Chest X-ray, PA view. Patient: 48 years old, sex M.
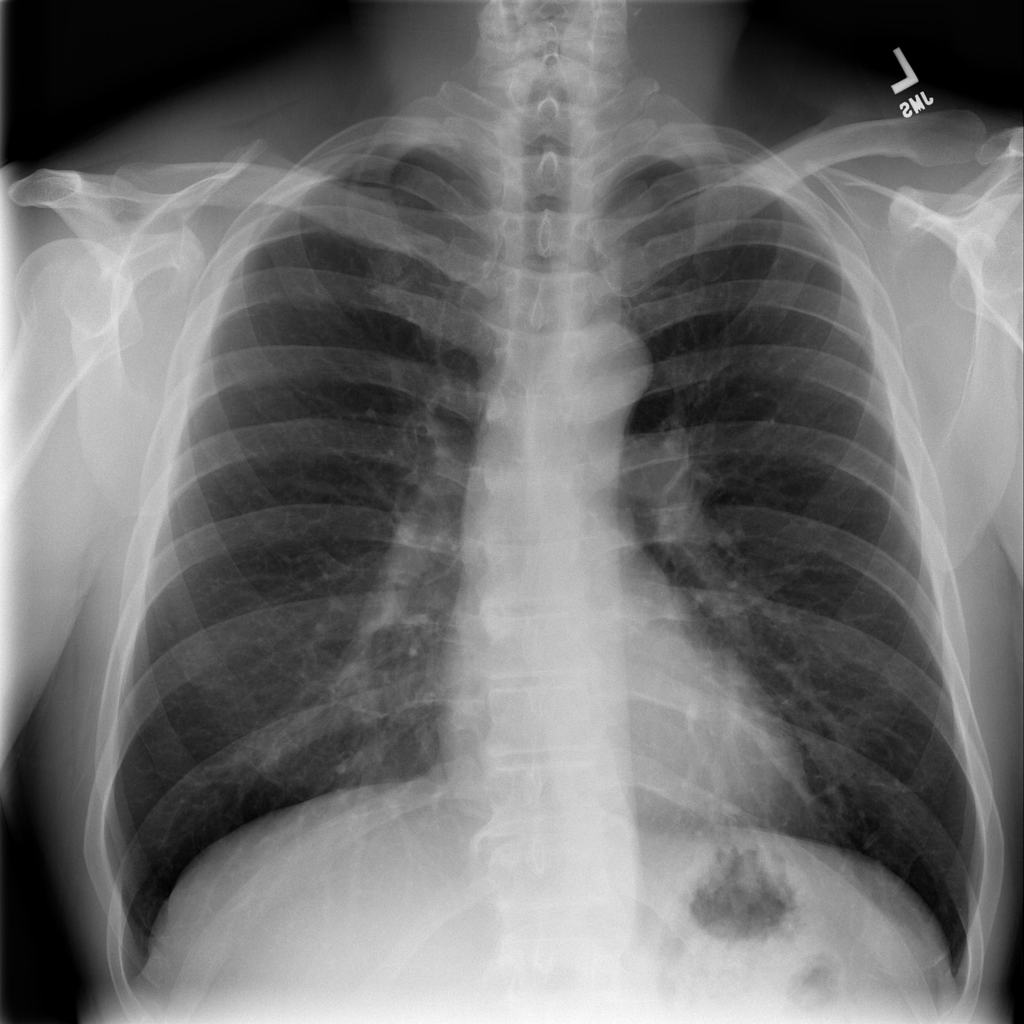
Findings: No Finding